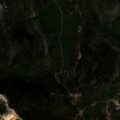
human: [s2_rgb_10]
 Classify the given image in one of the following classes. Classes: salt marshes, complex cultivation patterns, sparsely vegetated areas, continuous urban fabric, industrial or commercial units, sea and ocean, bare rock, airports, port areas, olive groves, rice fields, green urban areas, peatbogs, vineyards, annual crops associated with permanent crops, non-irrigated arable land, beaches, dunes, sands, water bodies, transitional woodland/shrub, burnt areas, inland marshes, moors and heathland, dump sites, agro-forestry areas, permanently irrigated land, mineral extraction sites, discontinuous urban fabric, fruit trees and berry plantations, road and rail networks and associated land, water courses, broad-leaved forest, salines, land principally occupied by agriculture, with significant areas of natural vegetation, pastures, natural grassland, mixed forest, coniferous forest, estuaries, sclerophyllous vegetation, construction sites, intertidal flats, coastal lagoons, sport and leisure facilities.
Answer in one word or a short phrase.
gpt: mineral extraction sites, complex cultivation patterns, sclerophyllous vegetation, transitional woodland/shrub, sparsely vegetated areas